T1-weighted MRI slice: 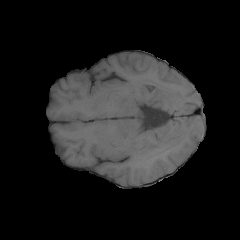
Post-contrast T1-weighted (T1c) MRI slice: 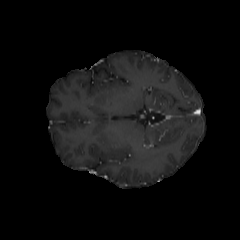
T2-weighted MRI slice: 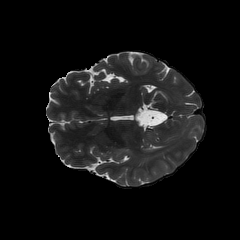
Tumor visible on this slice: no